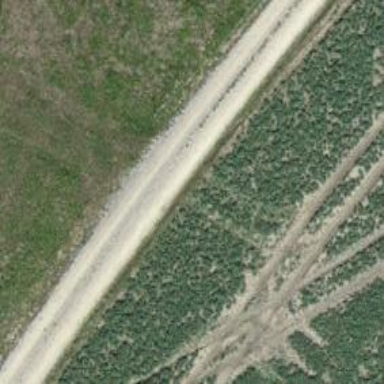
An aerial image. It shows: Track with grade2 tracktype.